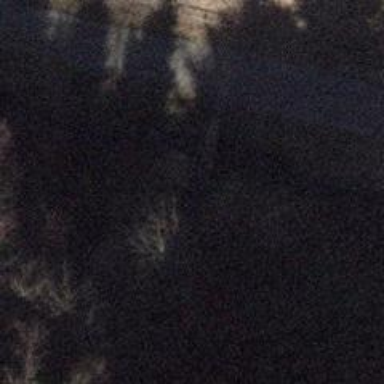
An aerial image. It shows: Path on bridge.